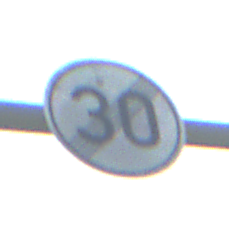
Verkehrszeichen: EndeGeschwindigkeit30
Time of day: MorningAfternoon
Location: Outdoor (Nature)
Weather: PartlyCloudy
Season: NotSpecified
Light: Natural